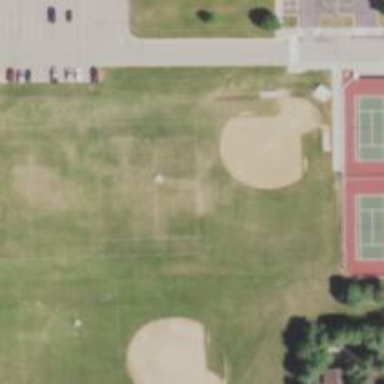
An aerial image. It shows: Baseball pitch for leisure land activities.